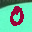
Label: 0